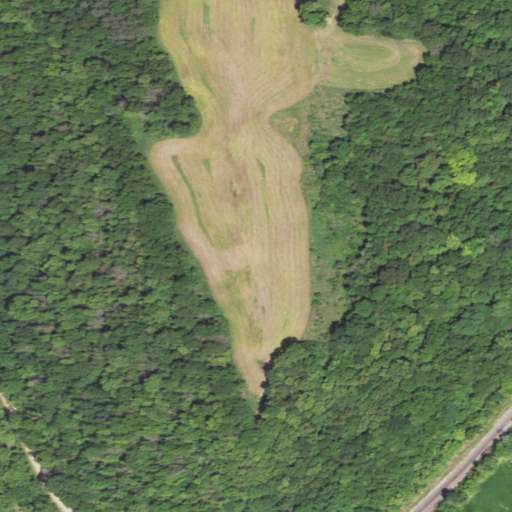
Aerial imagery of cliff(s) in Iowa named Bald Point containing deciduous forest, mixed forest, grassland, open development, woody wetlands, low intensity development, herbaceous wetlands, and pasture